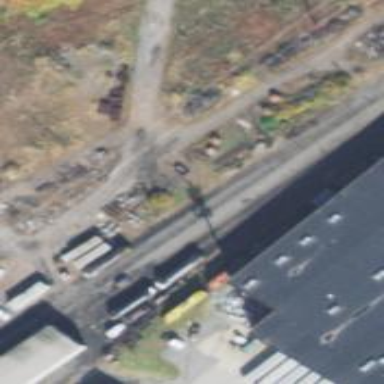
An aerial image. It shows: Railway siding for service.